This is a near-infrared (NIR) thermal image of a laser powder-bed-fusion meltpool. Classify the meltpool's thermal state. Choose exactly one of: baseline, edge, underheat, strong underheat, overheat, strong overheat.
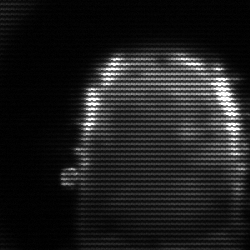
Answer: baseline